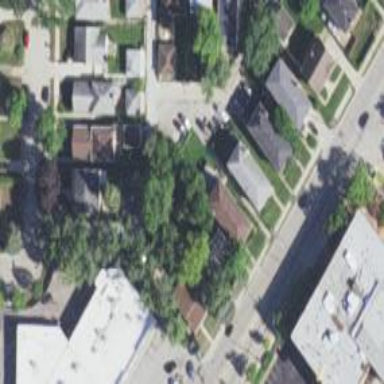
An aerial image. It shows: Alley classified as service road.